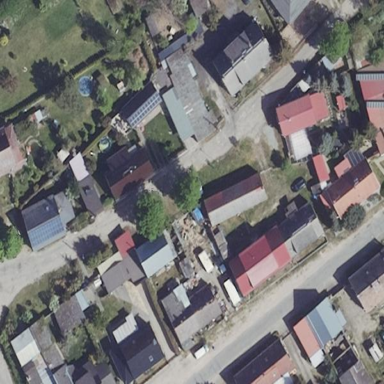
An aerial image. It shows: Residential area.